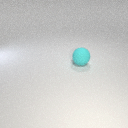
large cyan rubber sphere